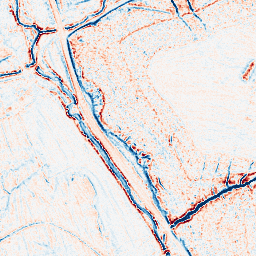
Category: edge_preserving
Decomposition family: anisotropic_diffusion
Decomposition parameters: iterations: 10
kappa: 100
gamma: 0.1
Upsampling method: cubic_mitchell
Upsampling parameters: scale: 4
Upsampling scale: 4